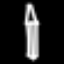
Label: pencil